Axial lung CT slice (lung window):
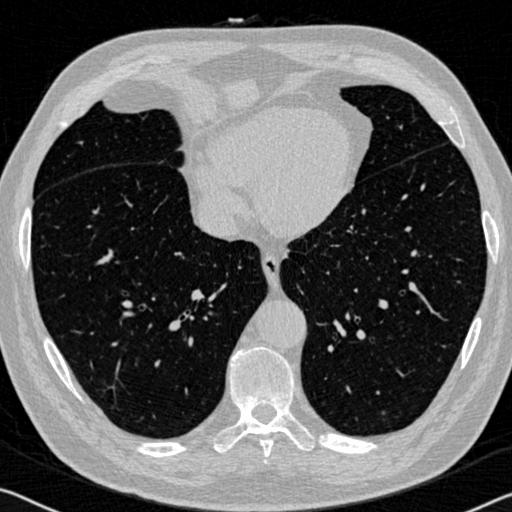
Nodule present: no